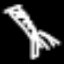
Label: fork